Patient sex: M
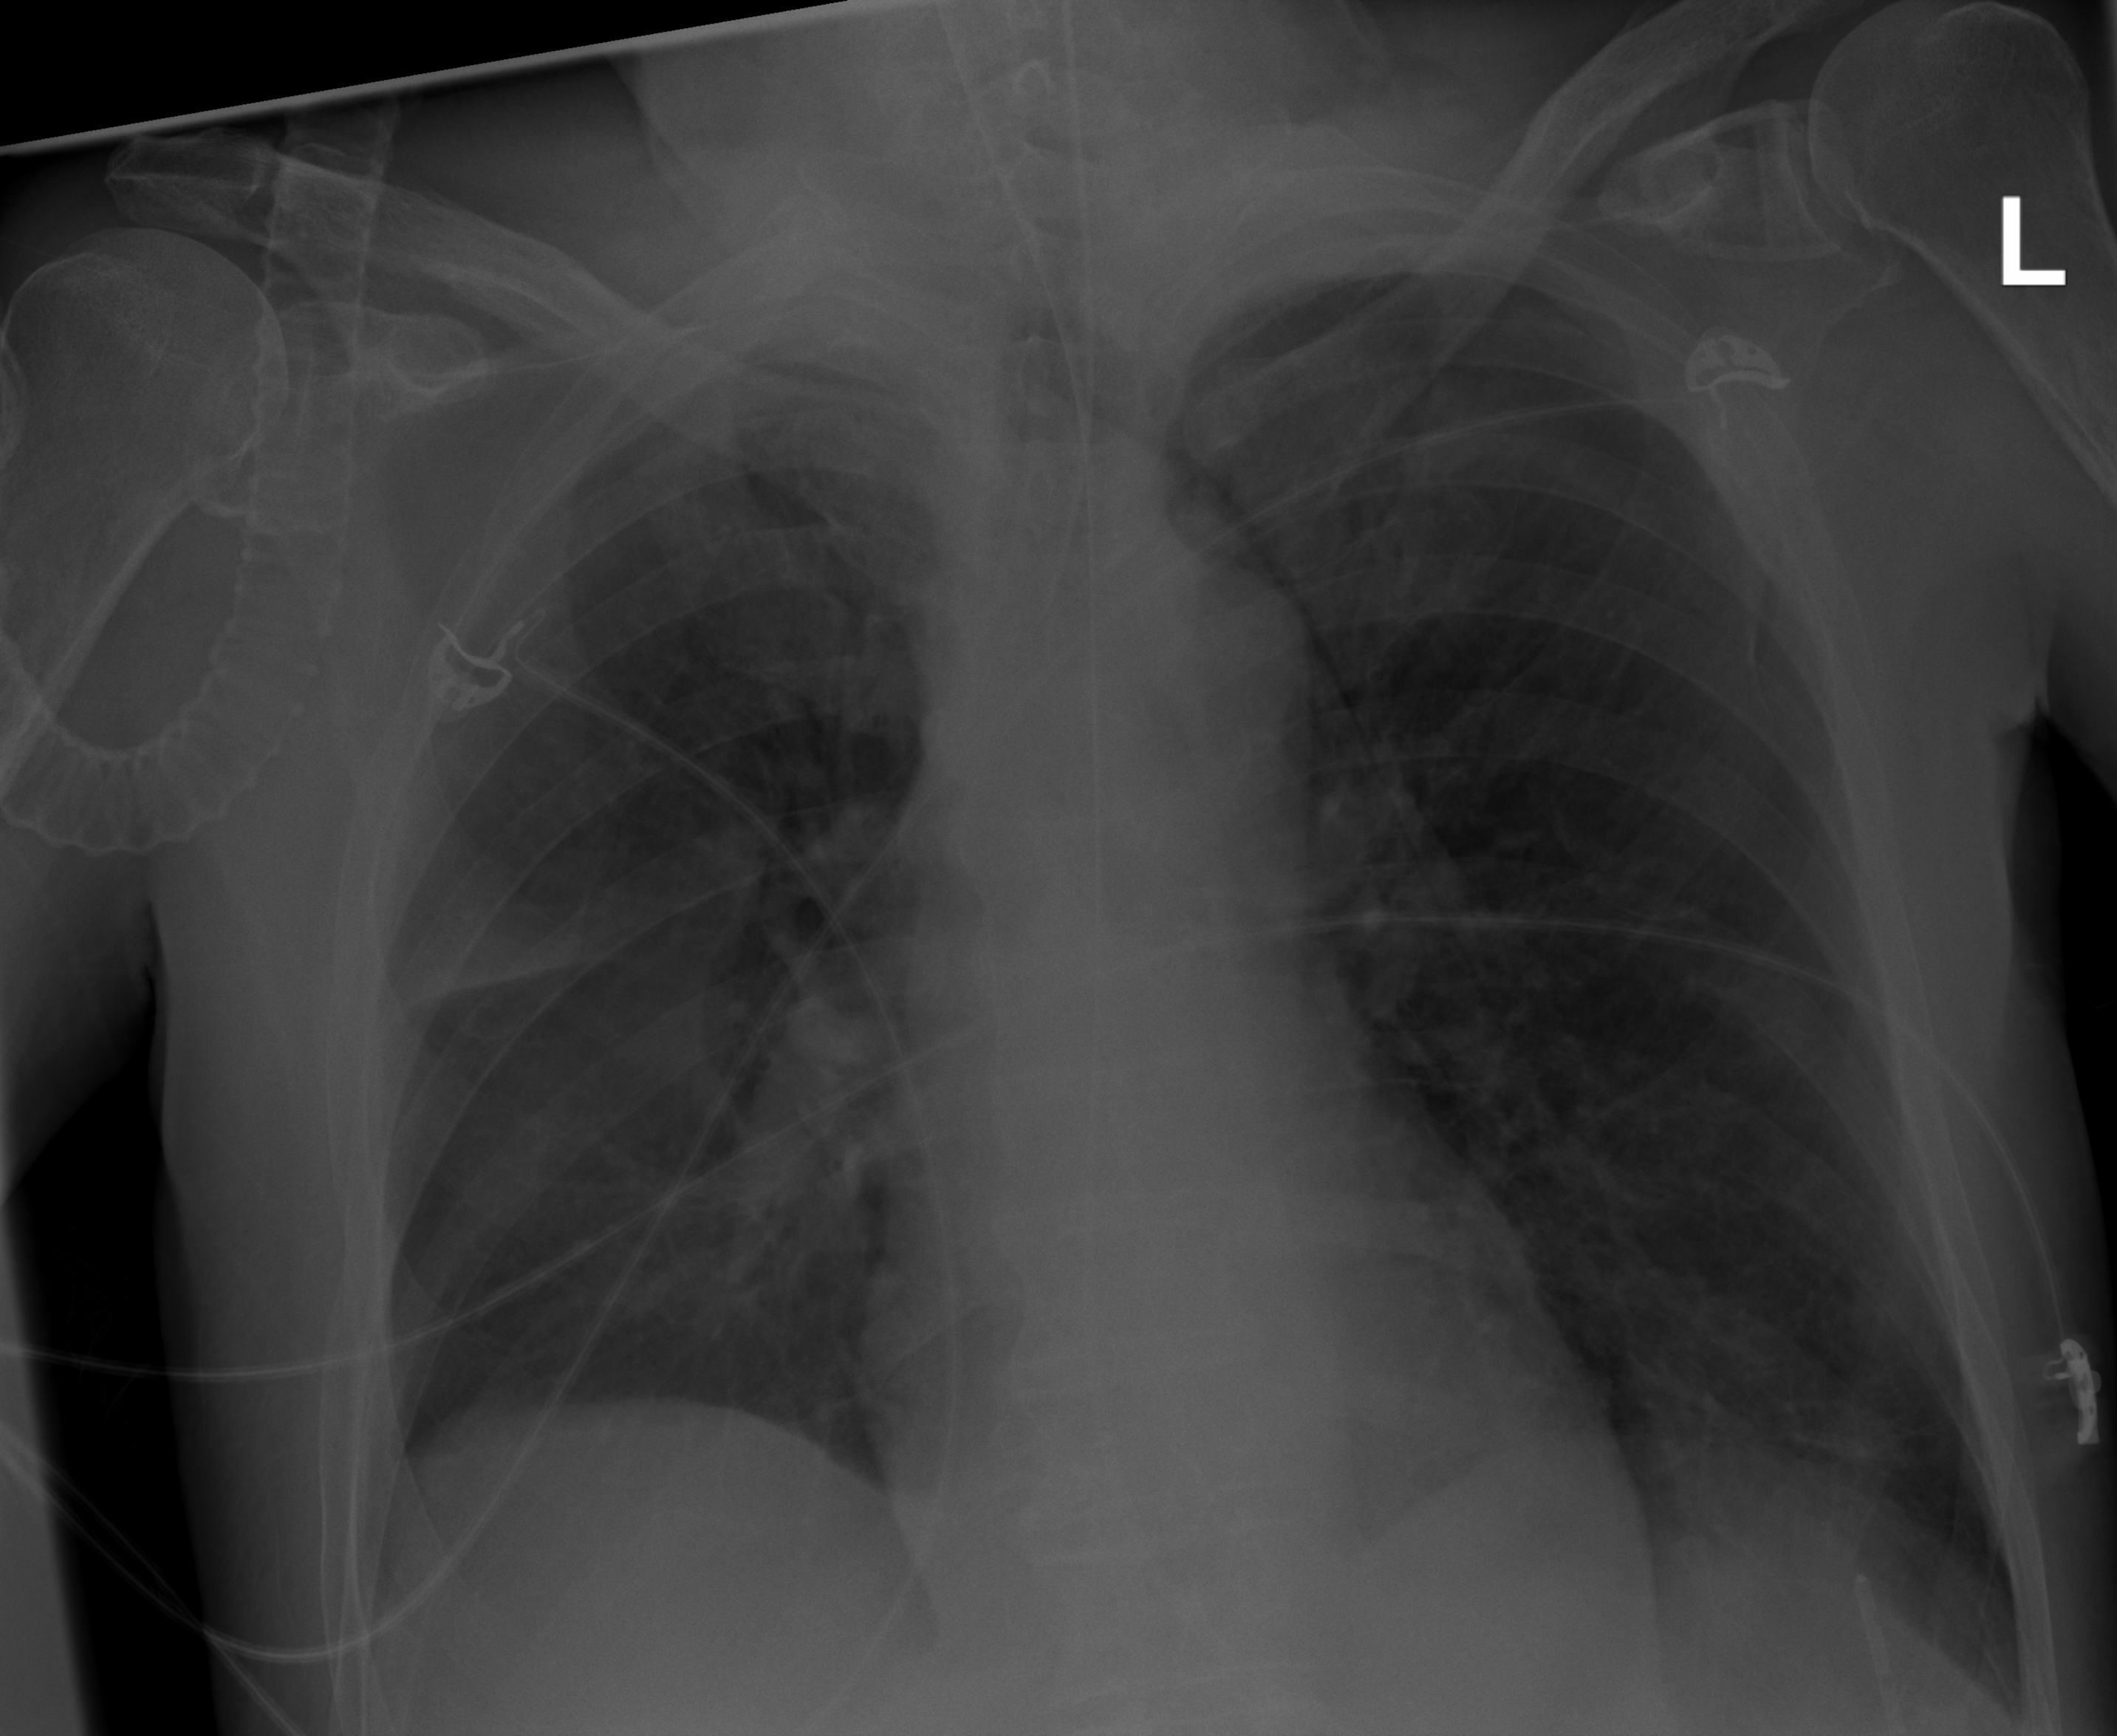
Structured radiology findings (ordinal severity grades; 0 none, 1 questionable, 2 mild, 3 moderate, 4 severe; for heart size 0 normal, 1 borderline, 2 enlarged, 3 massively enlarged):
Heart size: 0
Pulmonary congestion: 0
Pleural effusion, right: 2
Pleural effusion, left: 0
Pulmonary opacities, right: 1
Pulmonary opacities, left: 0
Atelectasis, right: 2
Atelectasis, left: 0